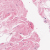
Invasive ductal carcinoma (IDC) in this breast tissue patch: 0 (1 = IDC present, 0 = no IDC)